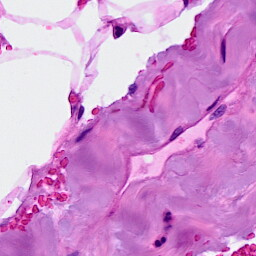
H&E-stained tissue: Breast